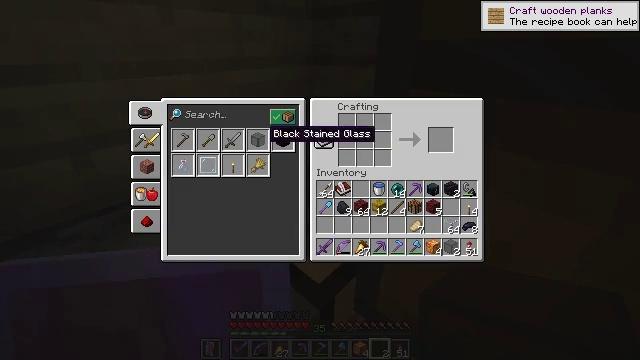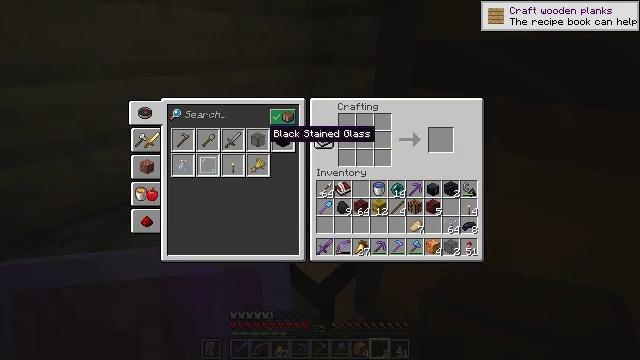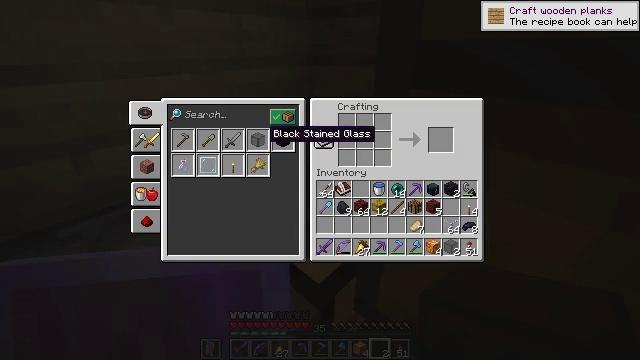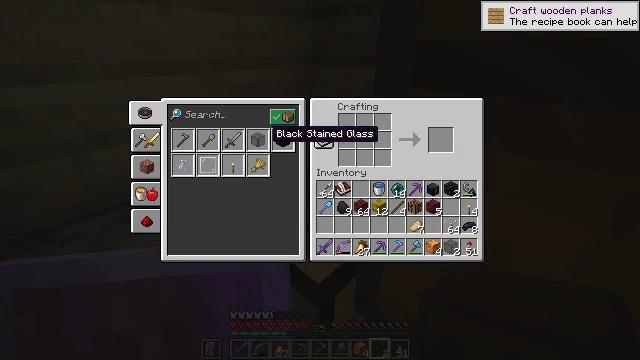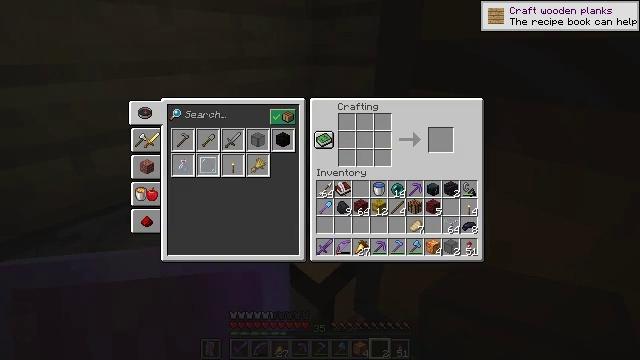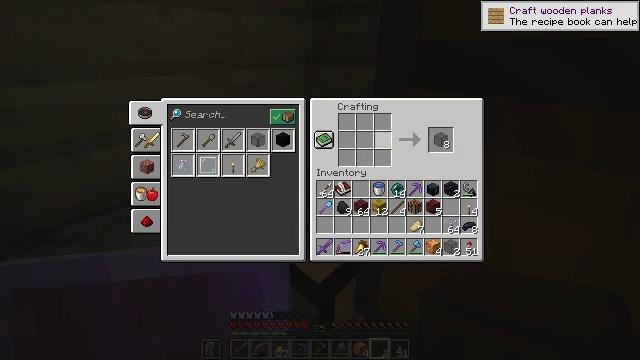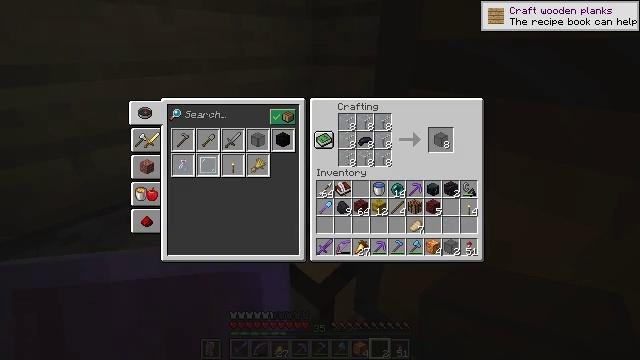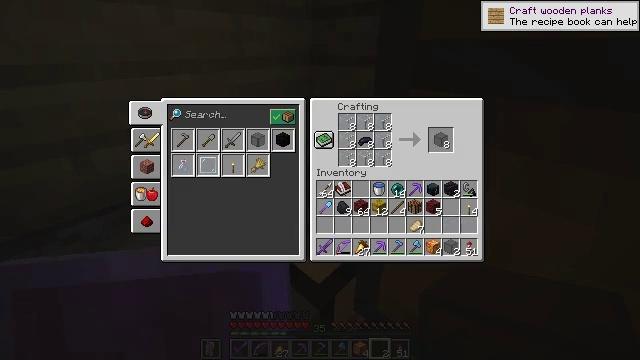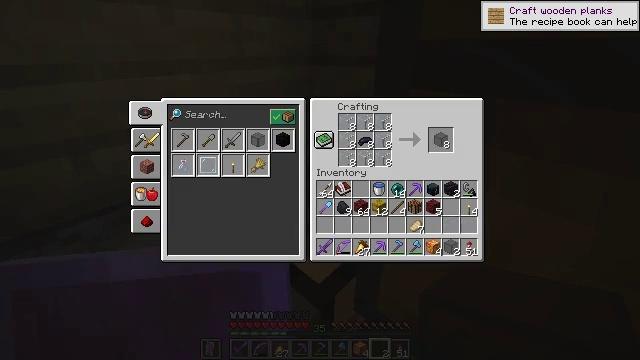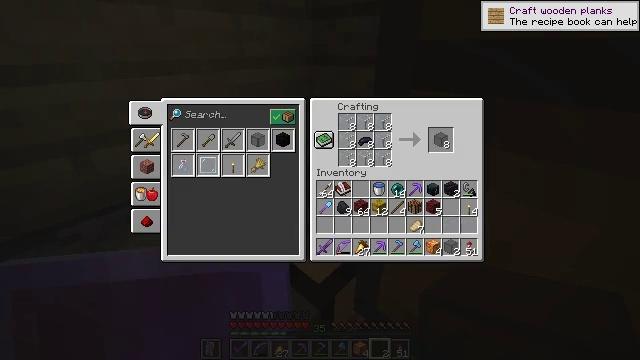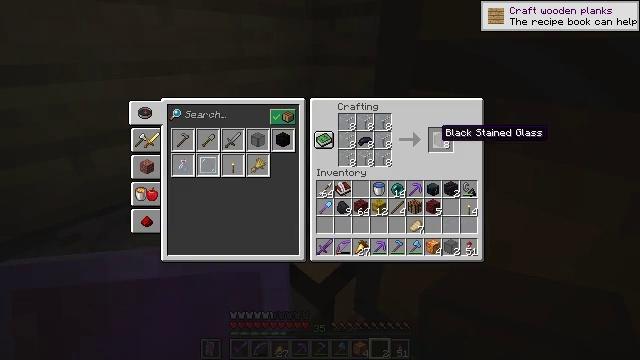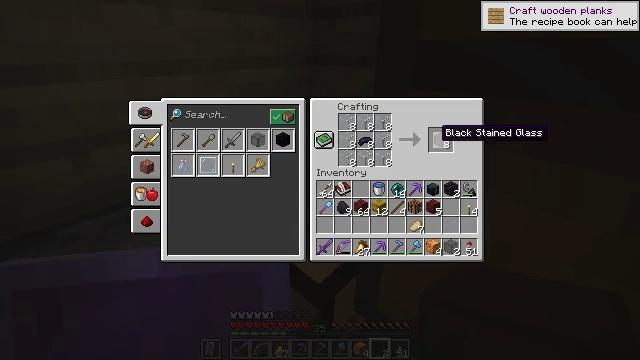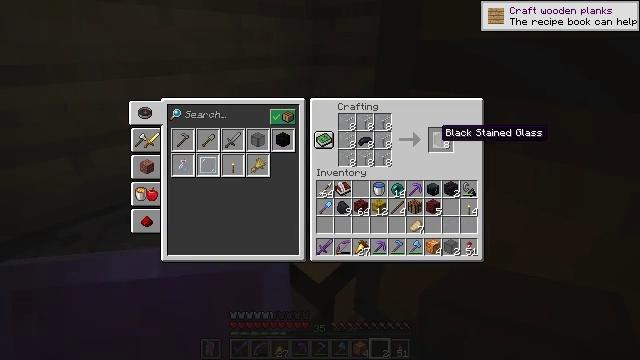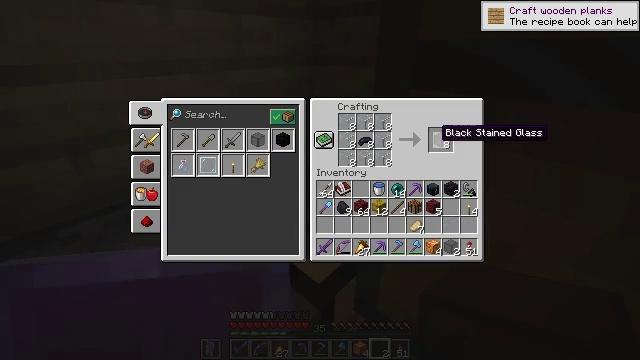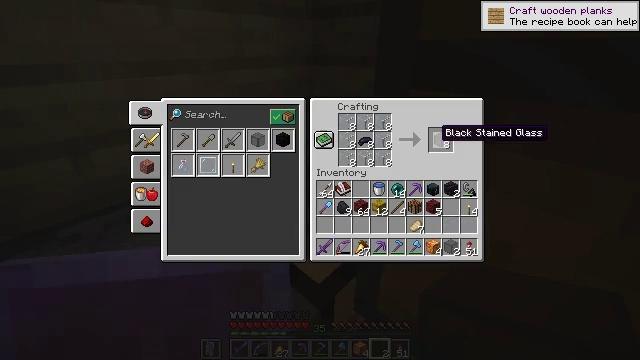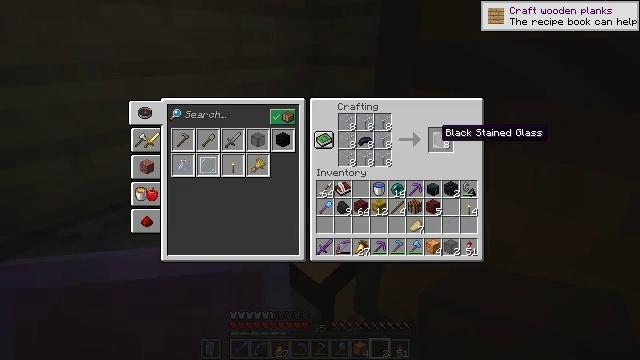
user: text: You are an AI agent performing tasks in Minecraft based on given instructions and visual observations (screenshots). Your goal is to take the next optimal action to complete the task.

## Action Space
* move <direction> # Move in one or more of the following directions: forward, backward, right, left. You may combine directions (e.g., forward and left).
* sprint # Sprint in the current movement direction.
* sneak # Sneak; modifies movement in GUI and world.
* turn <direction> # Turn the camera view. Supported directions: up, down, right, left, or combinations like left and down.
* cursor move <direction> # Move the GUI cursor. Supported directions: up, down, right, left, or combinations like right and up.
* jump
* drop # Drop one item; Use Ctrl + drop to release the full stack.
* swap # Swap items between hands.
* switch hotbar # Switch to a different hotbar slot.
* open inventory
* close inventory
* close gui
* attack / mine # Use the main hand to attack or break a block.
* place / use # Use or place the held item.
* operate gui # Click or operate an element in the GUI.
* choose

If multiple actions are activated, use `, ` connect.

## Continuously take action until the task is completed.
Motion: motion action
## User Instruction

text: Open the crafting table to obtain black stained glass with glass and black dye.
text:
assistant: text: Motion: sneak, operate gui
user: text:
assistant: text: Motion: sneak, operate gui
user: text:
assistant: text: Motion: sneak
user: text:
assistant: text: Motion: sneak, cursor move right
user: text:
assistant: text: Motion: sneak, cursor move right
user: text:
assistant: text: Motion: sneak, cursor move right
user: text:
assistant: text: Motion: sneak, cursor move right
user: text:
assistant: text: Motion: sneak, cursor move right
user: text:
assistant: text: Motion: sneak, cursor move right
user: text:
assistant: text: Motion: sneak
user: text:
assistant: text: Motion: sneak
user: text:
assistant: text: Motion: sneak
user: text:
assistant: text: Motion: sneak
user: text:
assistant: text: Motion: sneak
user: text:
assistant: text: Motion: sneak
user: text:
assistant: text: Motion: sneak
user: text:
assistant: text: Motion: sneak
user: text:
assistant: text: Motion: sneak
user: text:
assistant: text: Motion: sneak, operate gui
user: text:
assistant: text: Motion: sneak, operate gui
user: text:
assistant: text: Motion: sneak
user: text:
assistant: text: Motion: sneak
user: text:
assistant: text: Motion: sneak
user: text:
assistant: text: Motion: sneak